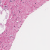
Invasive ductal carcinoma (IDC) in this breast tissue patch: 0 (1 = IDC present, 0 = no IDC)